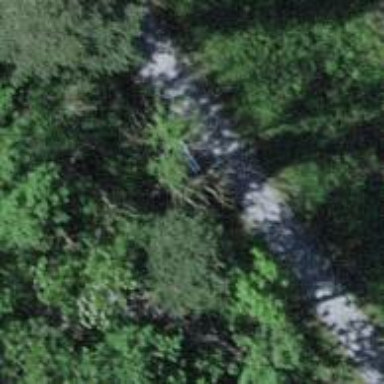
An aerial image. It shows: Bench.